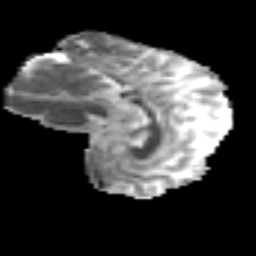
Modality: MD
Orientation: sagittal
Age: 32
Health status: ill
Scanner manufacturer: philips
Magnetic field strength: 3 T
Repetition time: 9 s
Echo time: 0.127 s